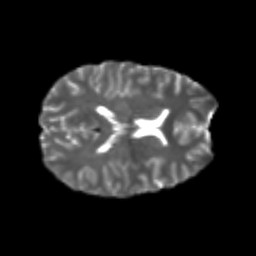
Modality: T2w
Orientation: axial
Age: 22
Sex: female
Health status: healthy
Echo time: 0.074 s